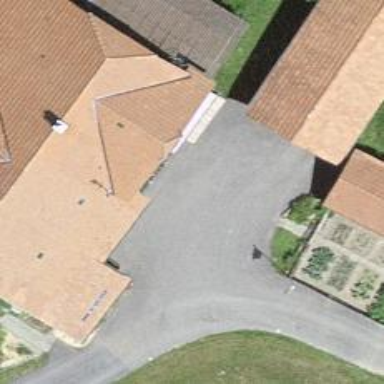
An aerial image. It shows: Garage building.